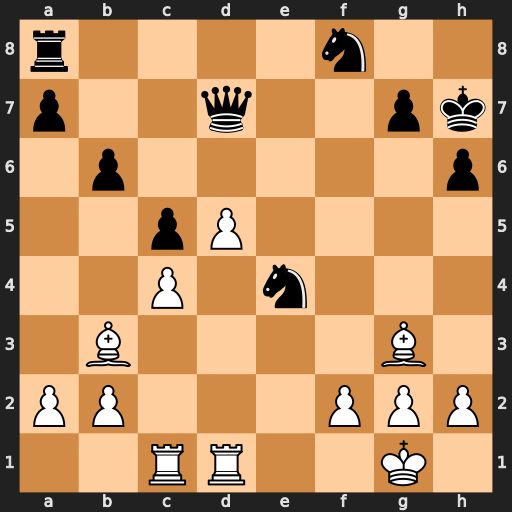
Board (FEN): r4n2/p2q2pk/1p5p/2pP4/2P1n3/1B4B1/PP3PPP/2RR2K1
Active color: w
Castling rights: -
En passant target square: -
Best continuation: Bc2 Kh8 Bxe4